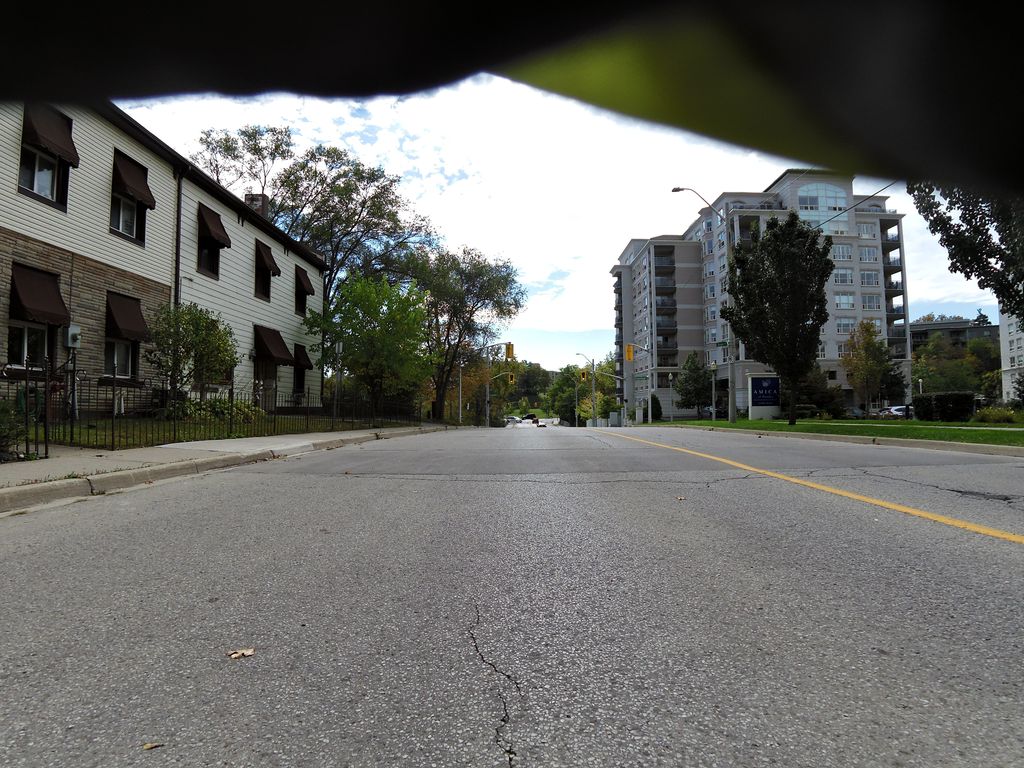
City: hamilton